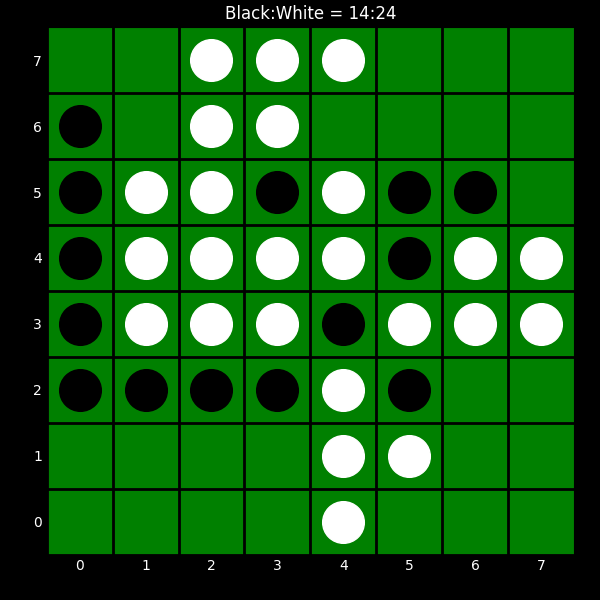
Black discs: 14
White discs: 24